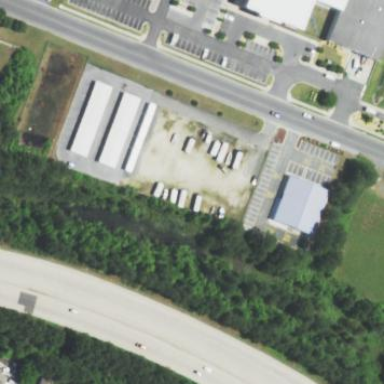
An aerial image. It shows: Commercial area with storage rental shop.